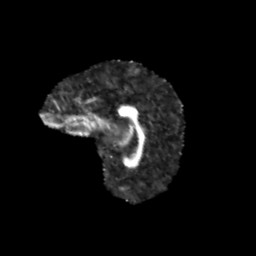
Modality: FA
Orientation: sagittal
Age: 11
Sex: female
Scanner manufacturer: siemens
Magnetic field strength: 3 T
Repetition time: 3.8 s
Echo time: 0.07 s